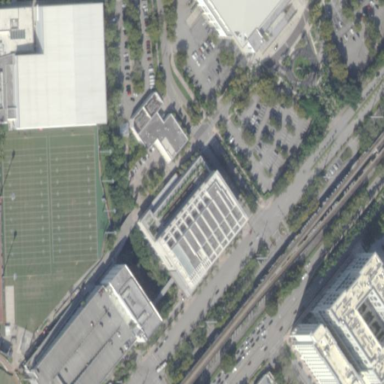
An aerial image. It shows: View of university building.